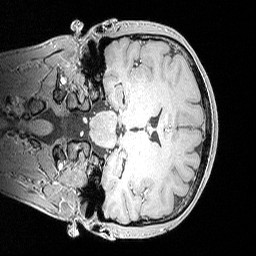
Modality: MP2RAGE
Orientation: coronal
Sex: male
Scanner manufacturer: siemens
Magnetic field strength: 3 T
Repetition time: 5 s
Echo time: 0.00292 s